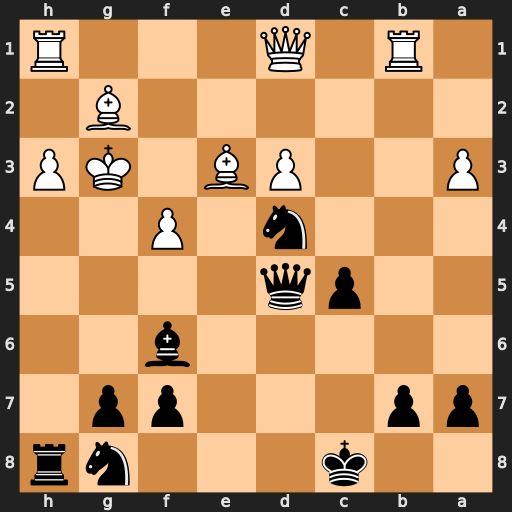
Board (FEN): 2k3nr/pp3pp1/5b2/2pq4/3n1P2/P2PB1KP/6B1/1R1Q3R
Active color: b
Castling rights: -
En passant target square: -
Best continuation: Nf5+ Kh2 Qxg2+ Kxg2 Nxe3+ Kf2 Nxd1+